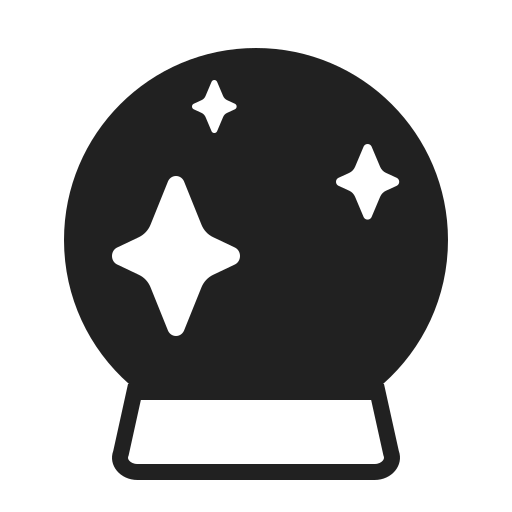
crystal ball high contrast